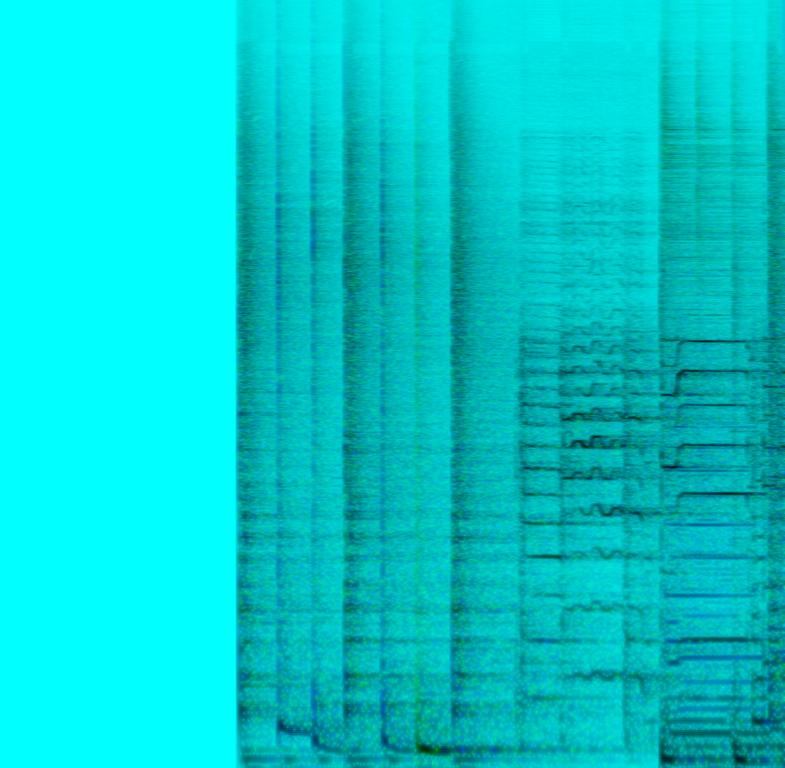
The song is an instrumental. The tempo is medium with a slick drumming rhythm starting with a solid drum introduction, strong bass line  and a blues guitar solo. The song is energetic and passionate. The audio quality is excellent.